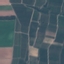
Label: PermanentCrop